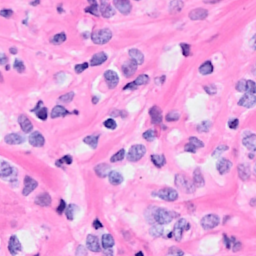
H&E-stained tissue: Breast